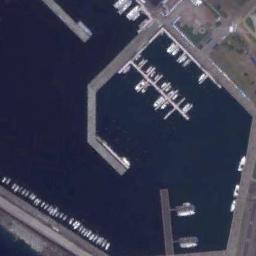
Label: harbor